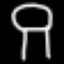
Label: mushroom